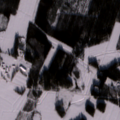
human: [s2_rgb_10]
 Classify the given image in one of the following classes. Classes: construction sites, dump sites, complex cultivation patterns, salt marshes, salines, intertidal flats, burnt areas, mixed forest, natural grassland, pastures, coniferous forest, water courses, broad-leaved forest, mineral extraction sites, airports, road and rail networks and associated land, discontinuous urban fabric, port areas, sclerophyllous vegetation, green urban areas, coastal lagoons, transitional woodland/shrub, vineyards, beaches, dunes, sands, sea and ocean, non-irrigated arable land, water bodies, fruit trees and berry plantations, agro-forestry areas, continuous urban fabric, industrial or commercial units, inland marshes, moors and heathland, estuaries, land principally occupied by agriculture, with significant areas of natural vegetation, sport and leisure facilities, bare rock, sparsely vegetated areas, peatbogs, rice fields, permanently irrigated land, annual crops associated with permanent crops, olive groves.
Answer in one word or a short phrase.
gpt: non-irrigated arable land, land principally occupied by agriculture, with significant areas of natural vegetation, coniferous forest, mixed forest, transitional woodland/shrub